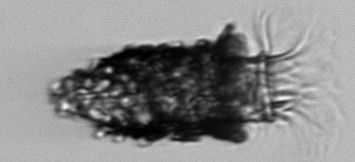
Label: Tintinnopsis